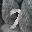
Label: 7